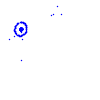
Particle: electron